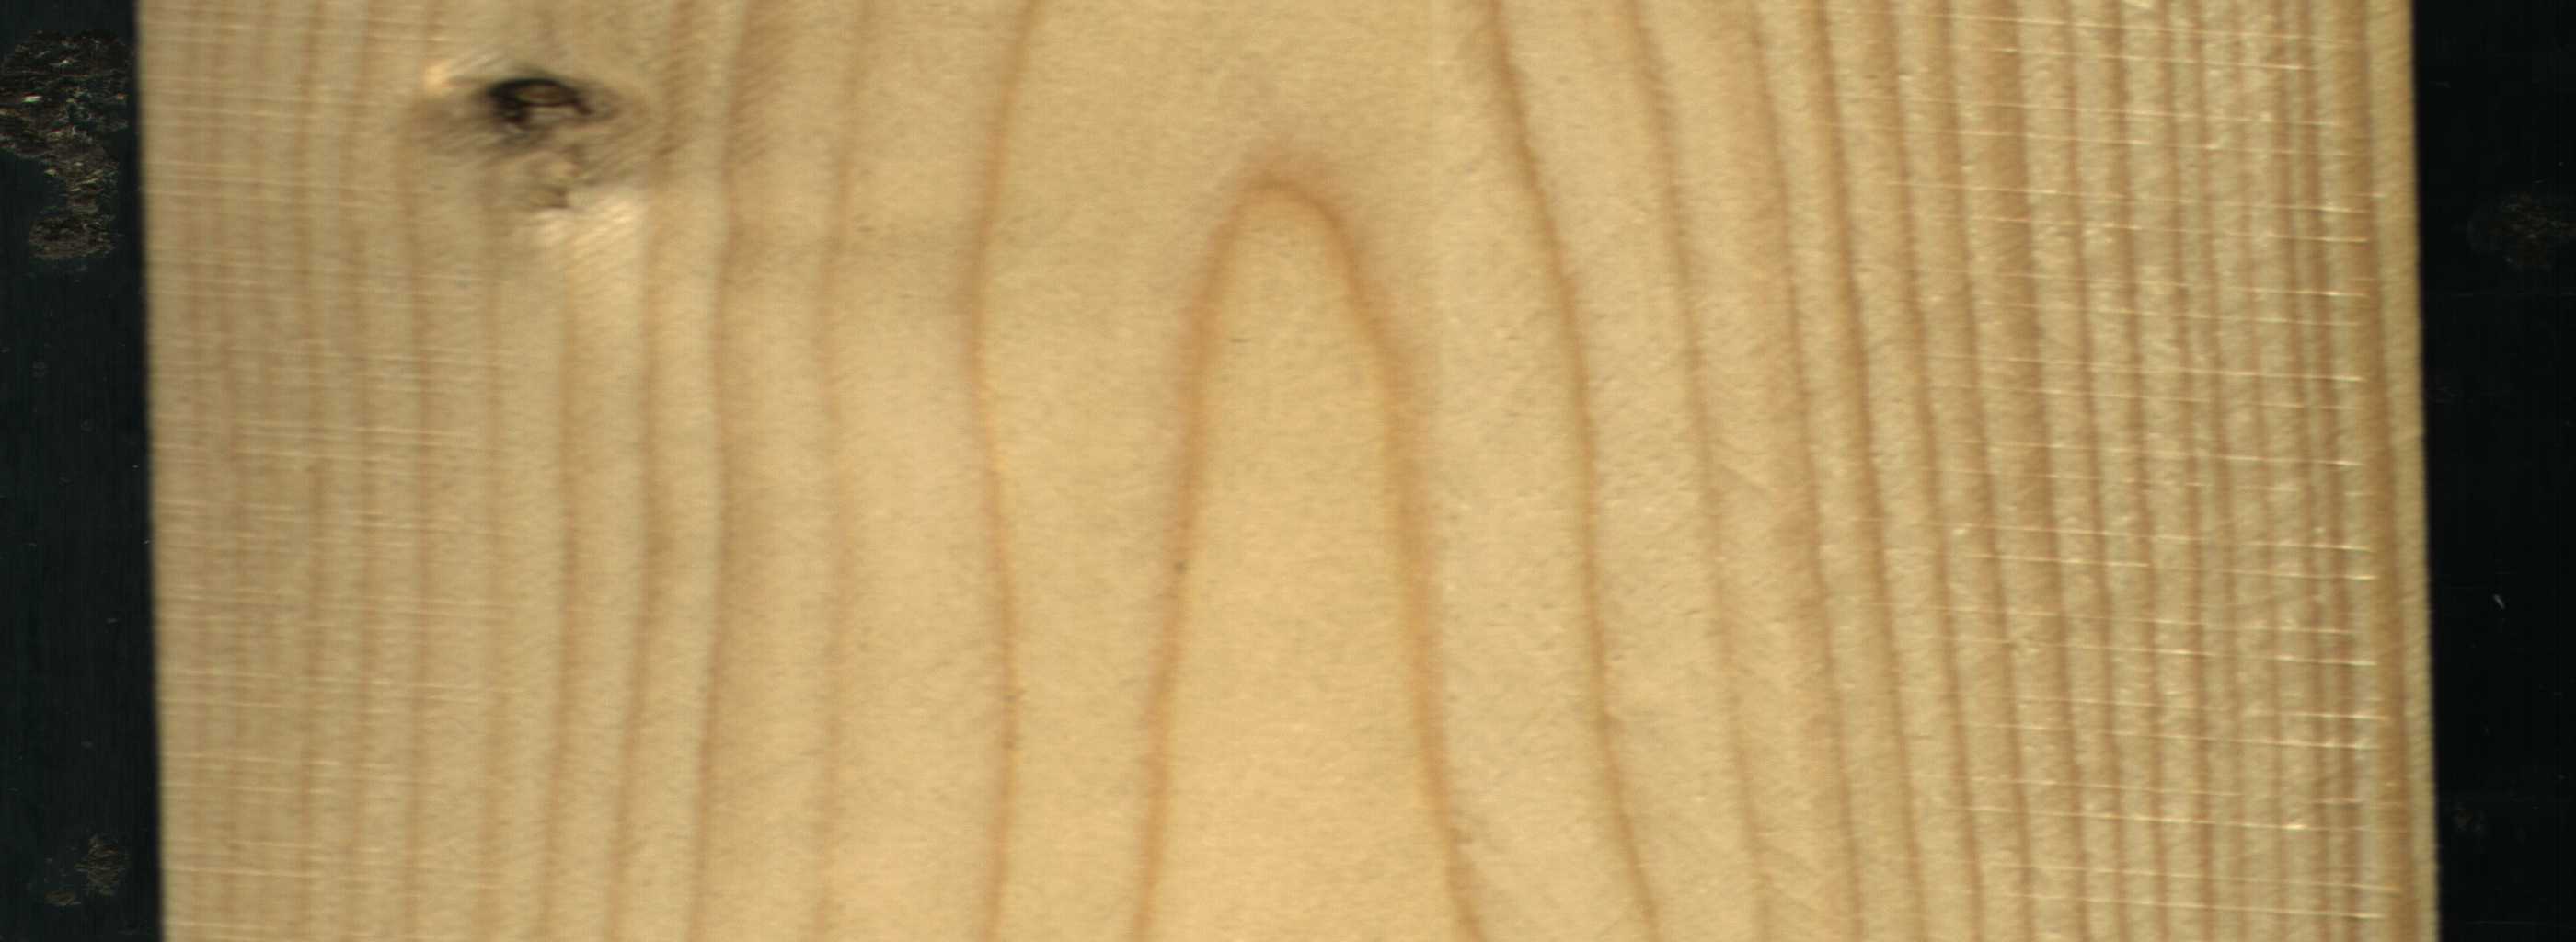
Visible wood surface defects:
Dead_Knot